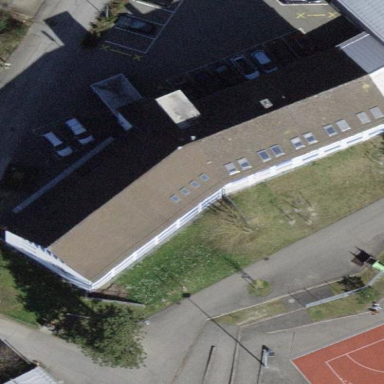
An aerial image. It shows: School building.